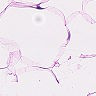
Metastatic tissue present: no